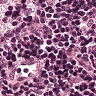
Metastatic tissue present: no